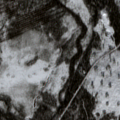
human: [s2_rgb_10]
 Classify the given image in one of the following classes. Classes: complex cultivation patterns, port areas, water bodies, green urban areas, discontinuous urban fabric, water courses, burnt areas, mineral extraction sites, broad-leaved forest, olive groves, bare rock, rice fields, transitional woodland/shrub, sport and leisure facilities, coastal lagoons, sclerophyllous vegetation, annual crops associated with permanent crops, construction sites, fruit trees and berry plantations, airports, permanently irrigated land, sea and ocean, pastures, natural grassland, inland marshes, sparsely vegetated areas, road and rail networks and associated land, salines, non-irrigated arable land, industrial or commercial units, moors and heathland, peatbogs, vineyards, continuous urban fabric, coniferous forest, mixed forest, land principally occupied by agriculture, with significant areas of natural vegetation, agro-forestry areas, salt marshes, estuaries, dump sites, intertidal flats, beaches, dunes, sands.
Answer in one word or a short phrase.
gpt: coniferous forest, mixed forest, transitional woodland/shrub